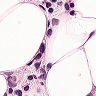
Metastatic tissue present: yes